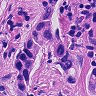
Metastatic tissue present: yes